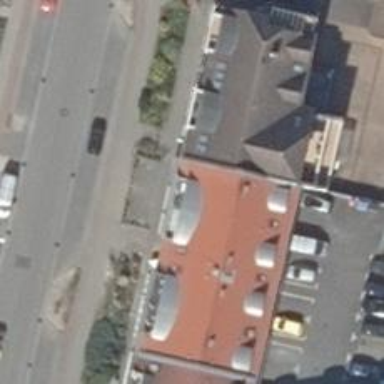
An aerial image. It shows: Bakery.